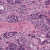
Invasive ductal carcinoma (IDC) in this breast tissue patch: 1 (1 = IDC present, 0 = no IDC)